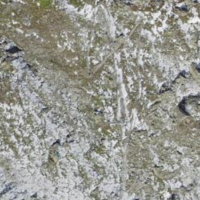
EUNIS habitat code: 48
Species observed at this site:
Bartsia alpina